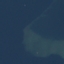
Land use / land cover: SeaLake